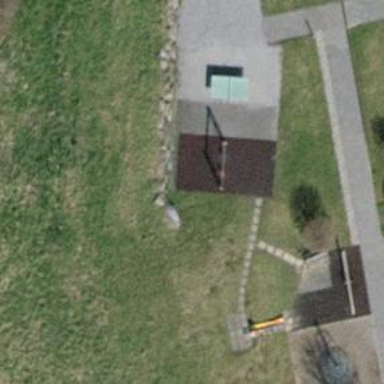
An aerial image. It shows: Playground featuring swings.